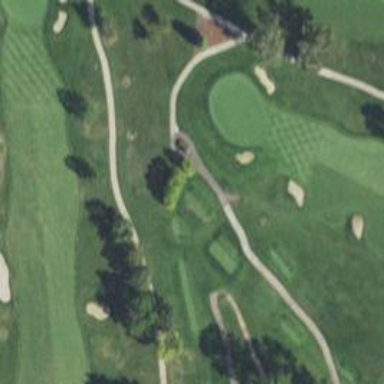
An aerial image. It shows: Footway that serves as golf path.